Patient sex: F
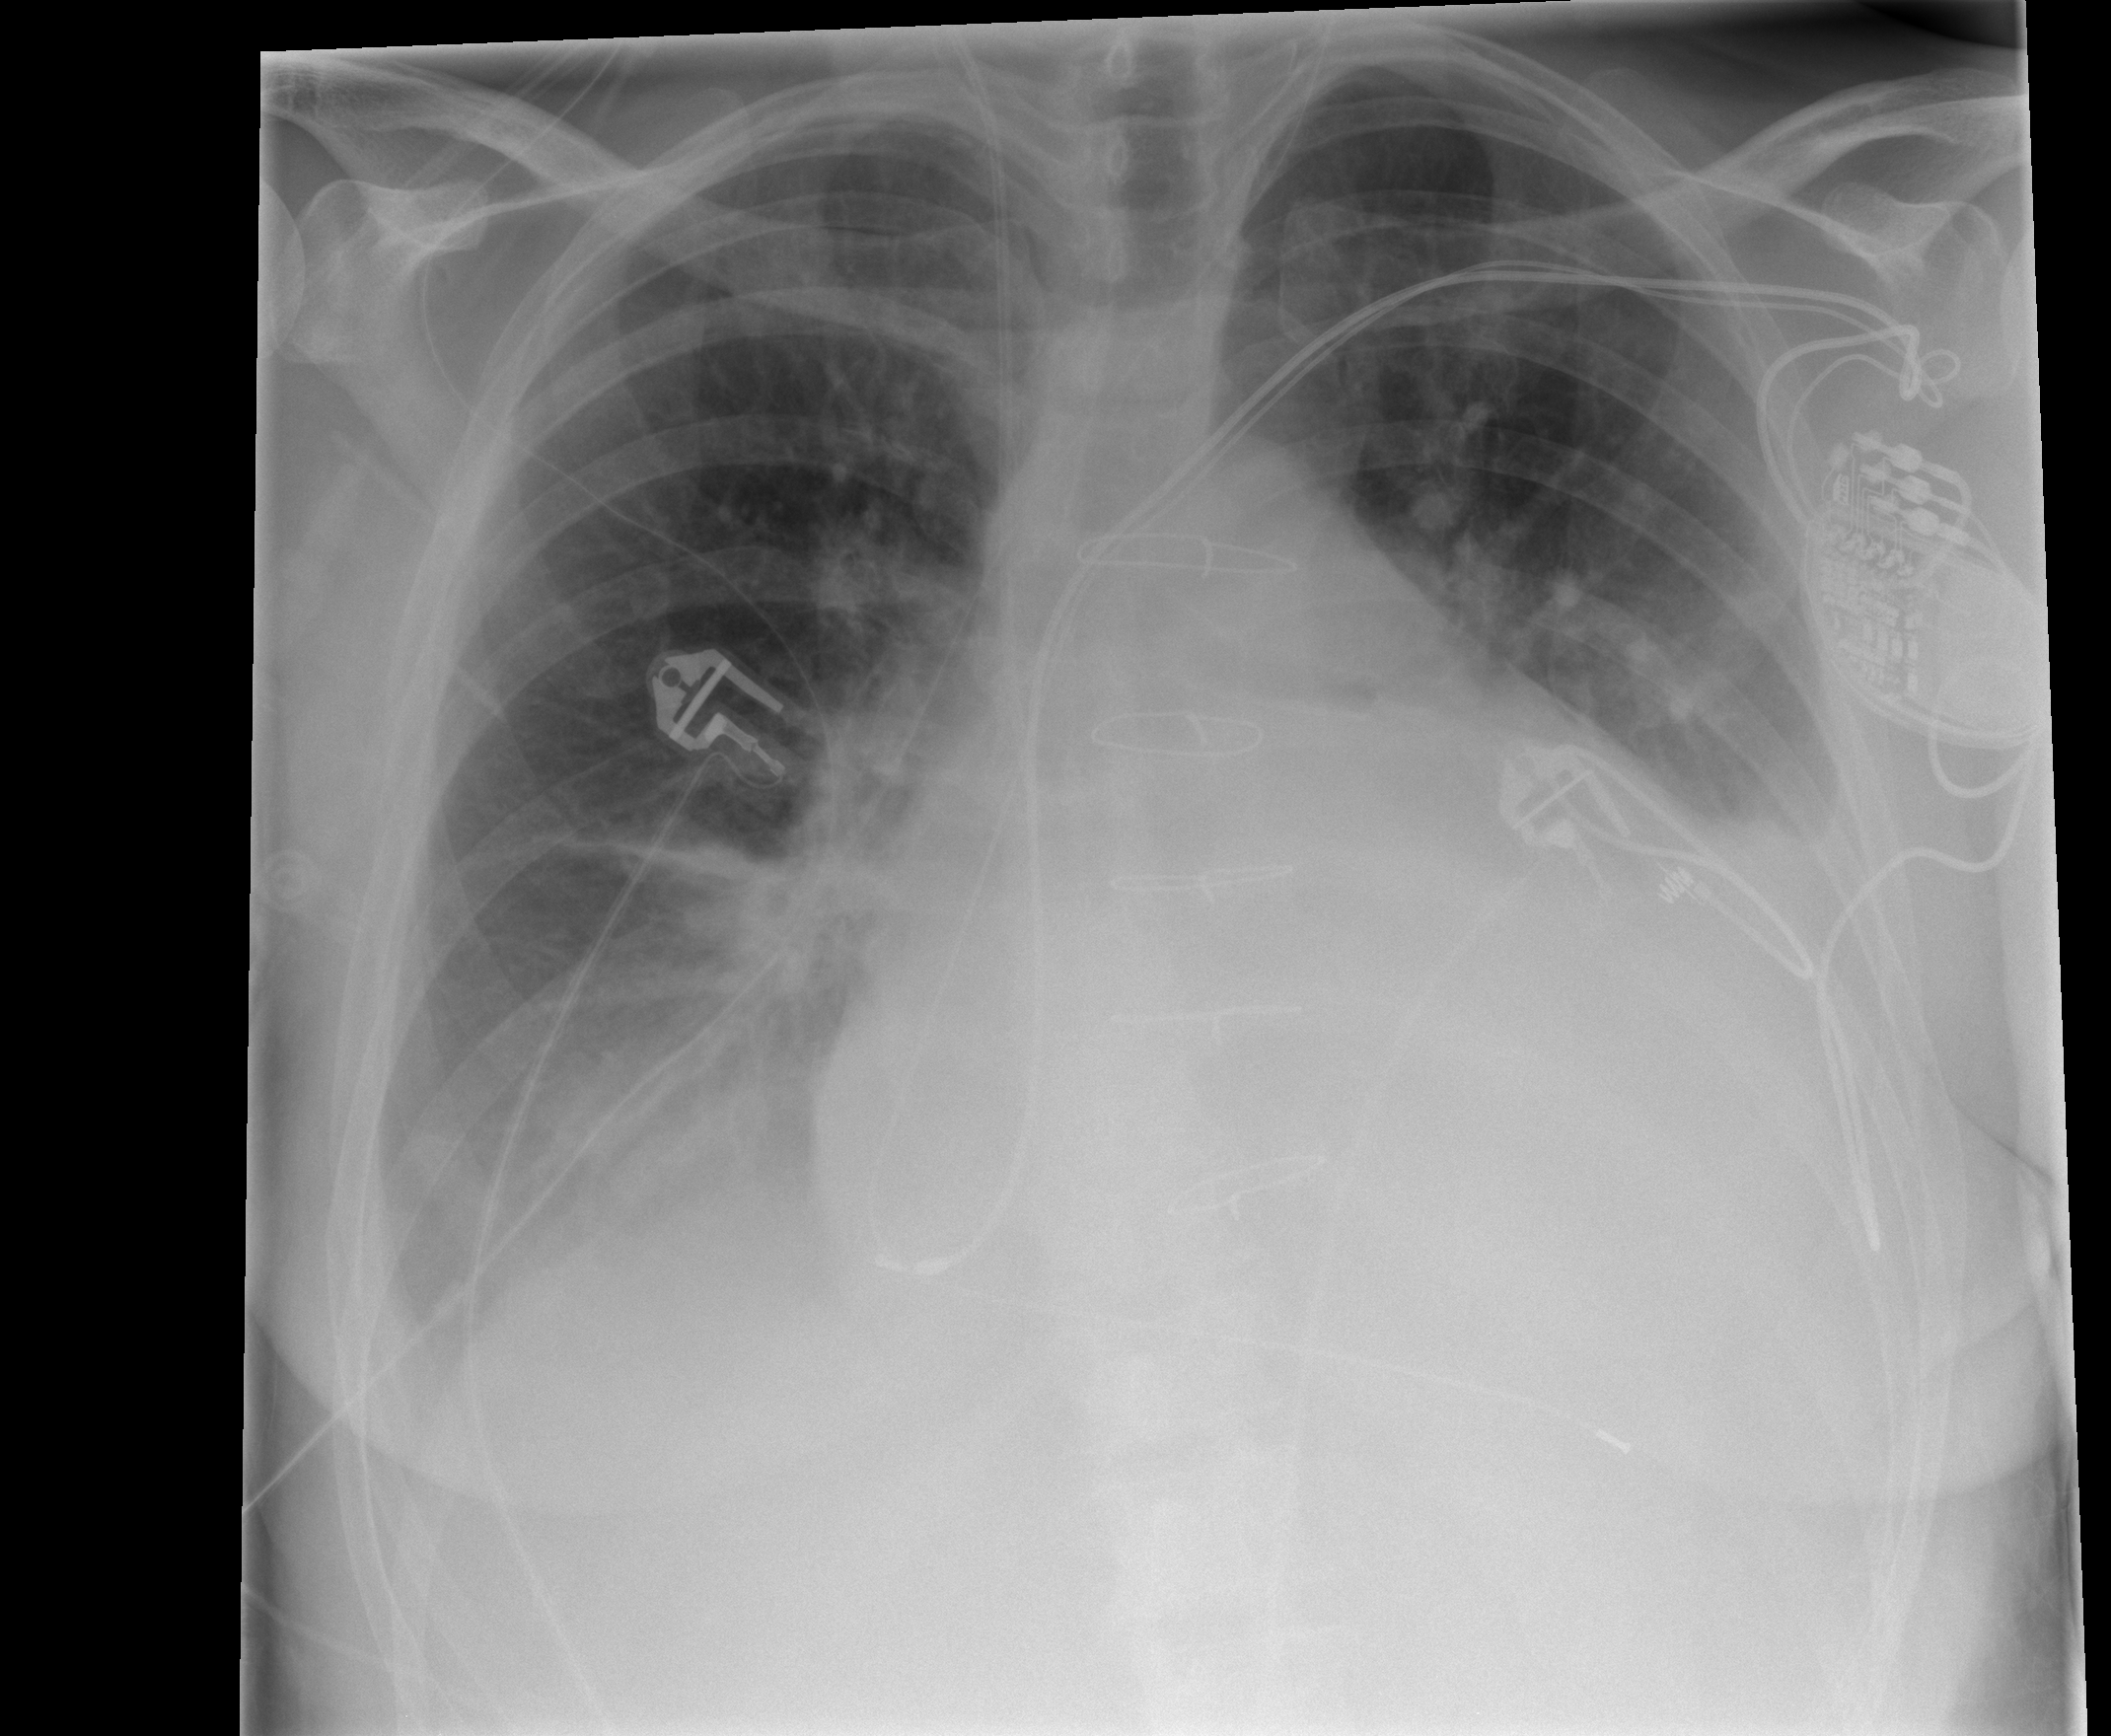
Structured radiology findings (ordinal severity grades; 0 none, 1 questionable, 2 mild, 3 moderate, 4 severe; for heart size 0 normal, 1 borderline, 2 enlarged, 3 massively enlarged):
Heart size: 3
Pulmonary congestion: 2
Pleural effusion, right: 2
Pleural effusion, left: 2
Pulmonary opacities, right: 0
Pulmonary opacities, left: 0
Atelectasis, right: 2
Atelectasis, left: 2